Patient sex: F
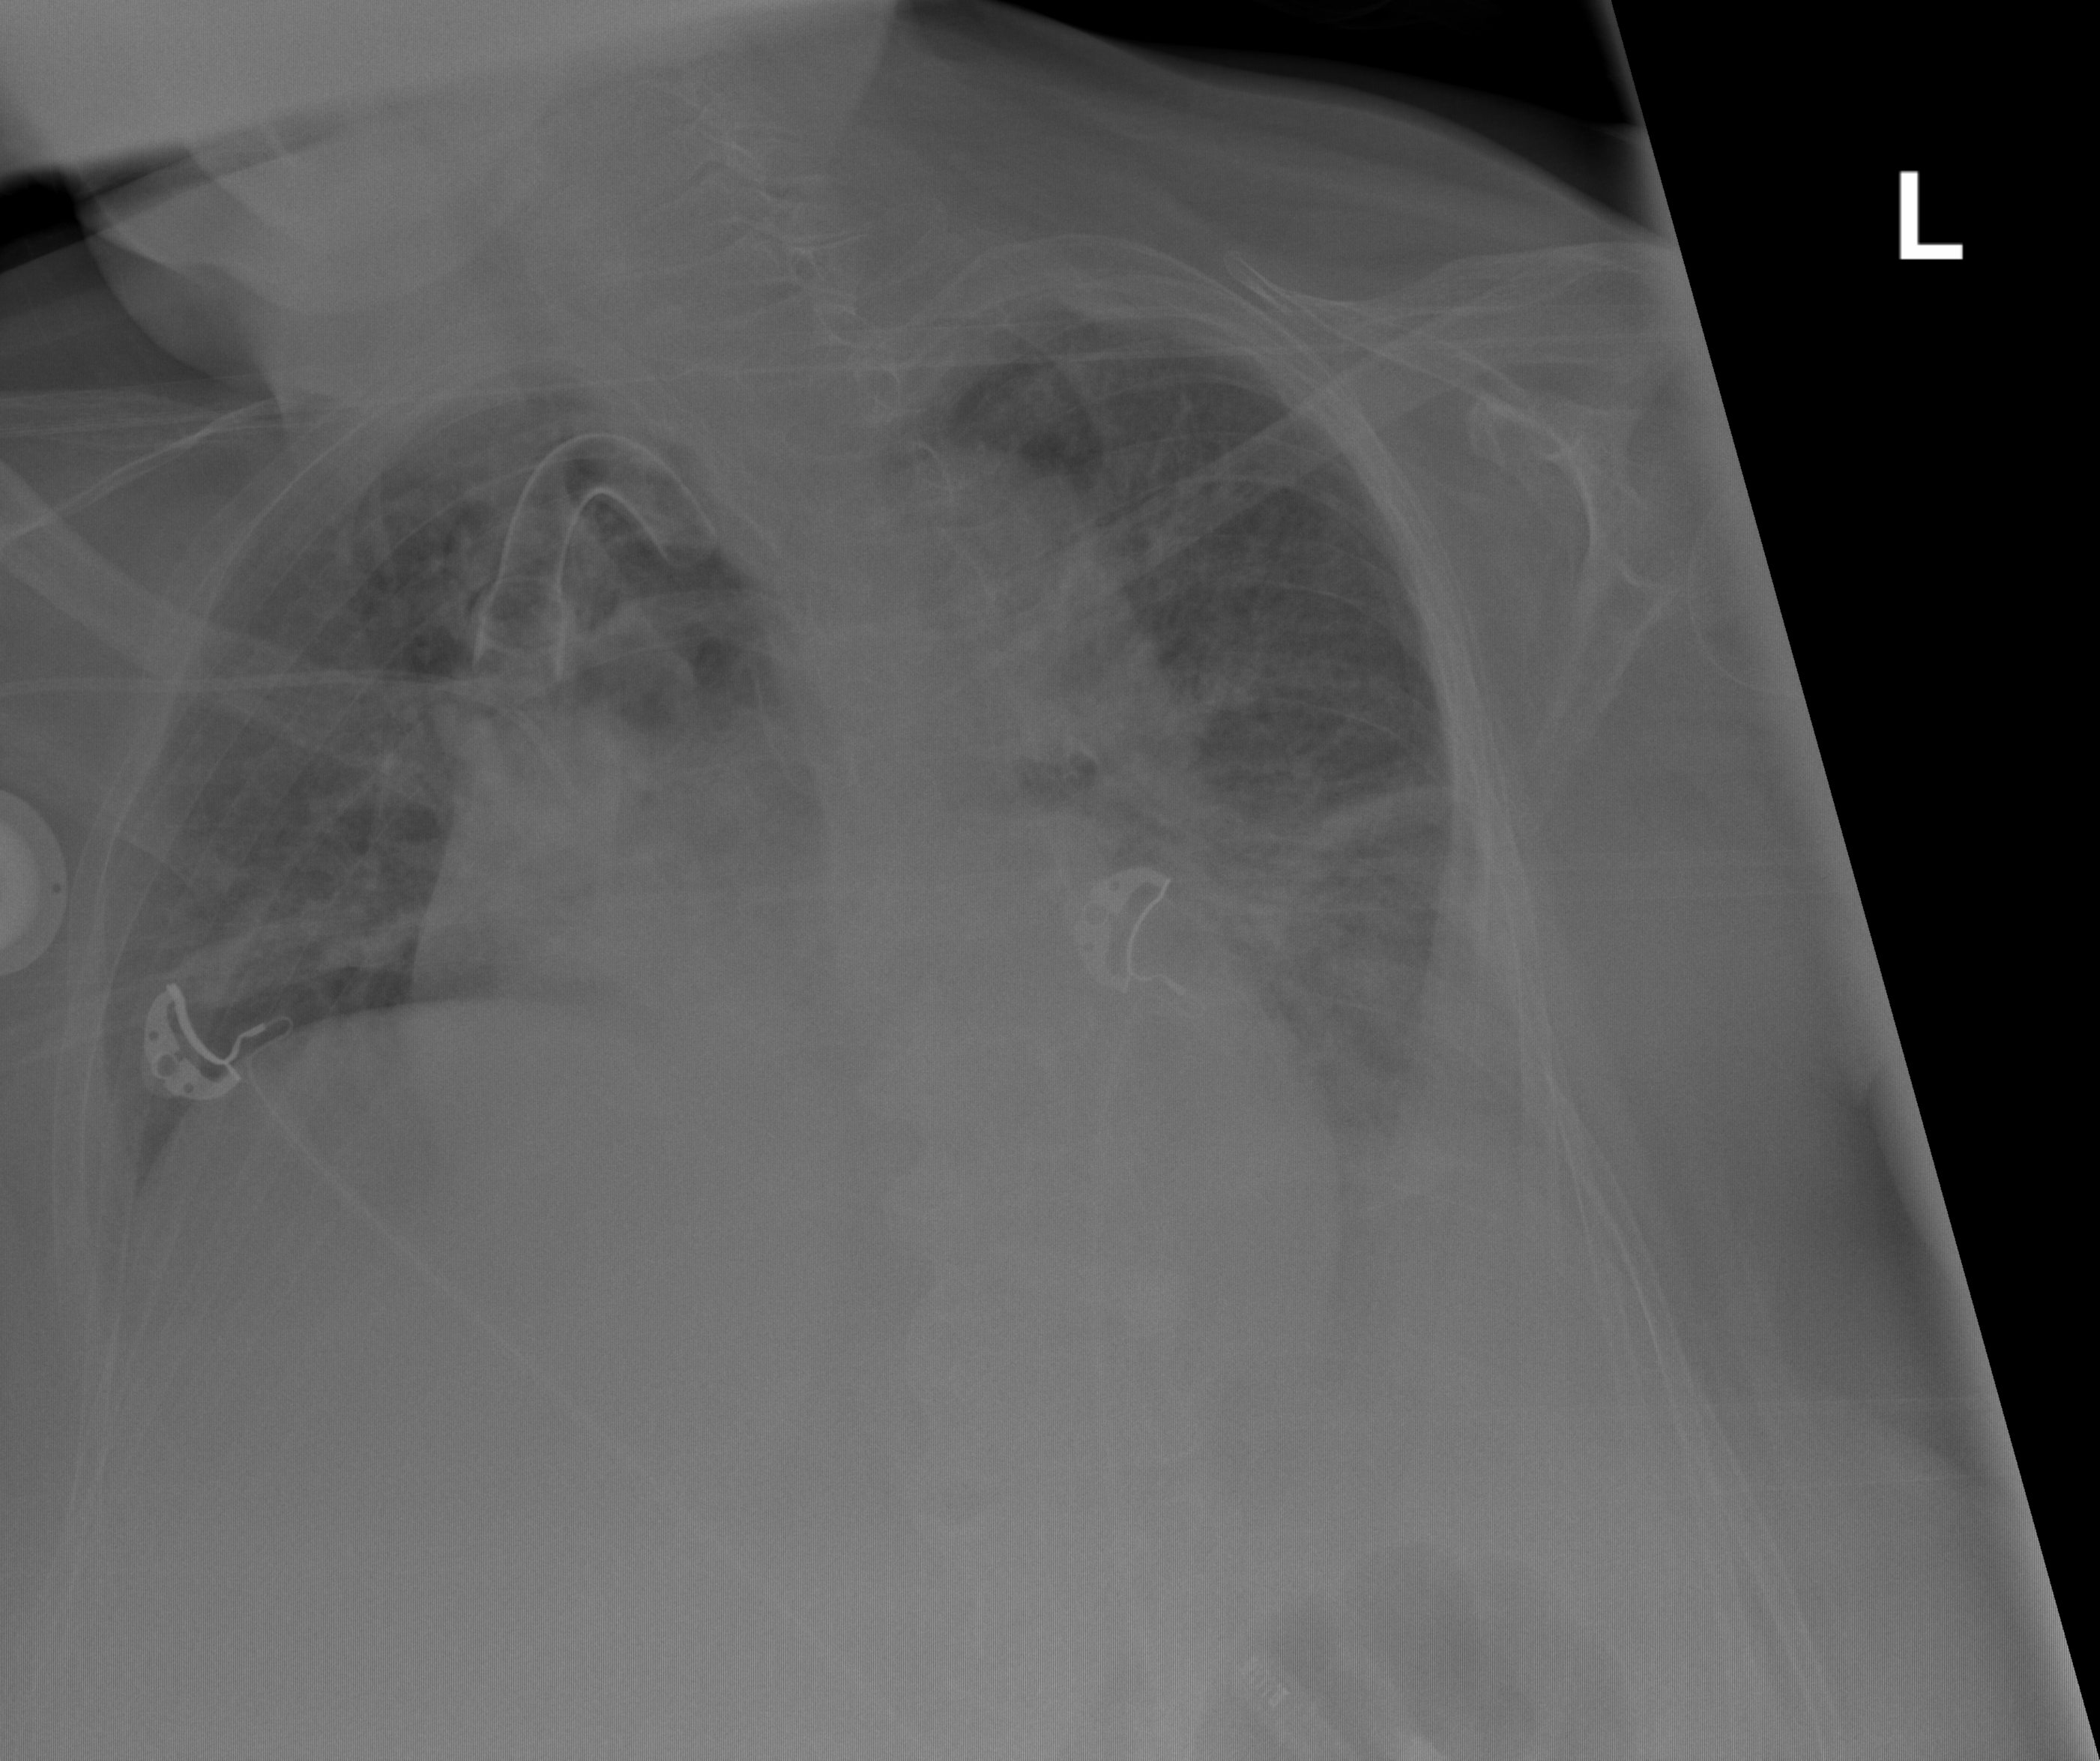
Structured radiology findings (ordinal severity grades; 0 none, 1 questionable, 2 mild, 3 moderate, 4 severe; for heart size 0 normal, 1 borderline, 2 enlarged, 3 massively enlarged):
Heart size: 2
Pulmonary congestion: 2
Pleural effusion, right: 0
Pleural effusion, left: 2
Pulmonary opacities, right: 2
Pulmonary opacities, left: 2
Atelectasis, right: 2
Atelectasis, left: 2